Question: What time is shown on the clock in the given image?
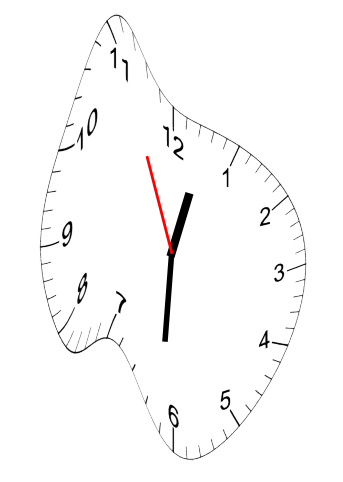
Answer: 12:30:56